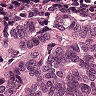
Metastatic tissue present: yes